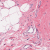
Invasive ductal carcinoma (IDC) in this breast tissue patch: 0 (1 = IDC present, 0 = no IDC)